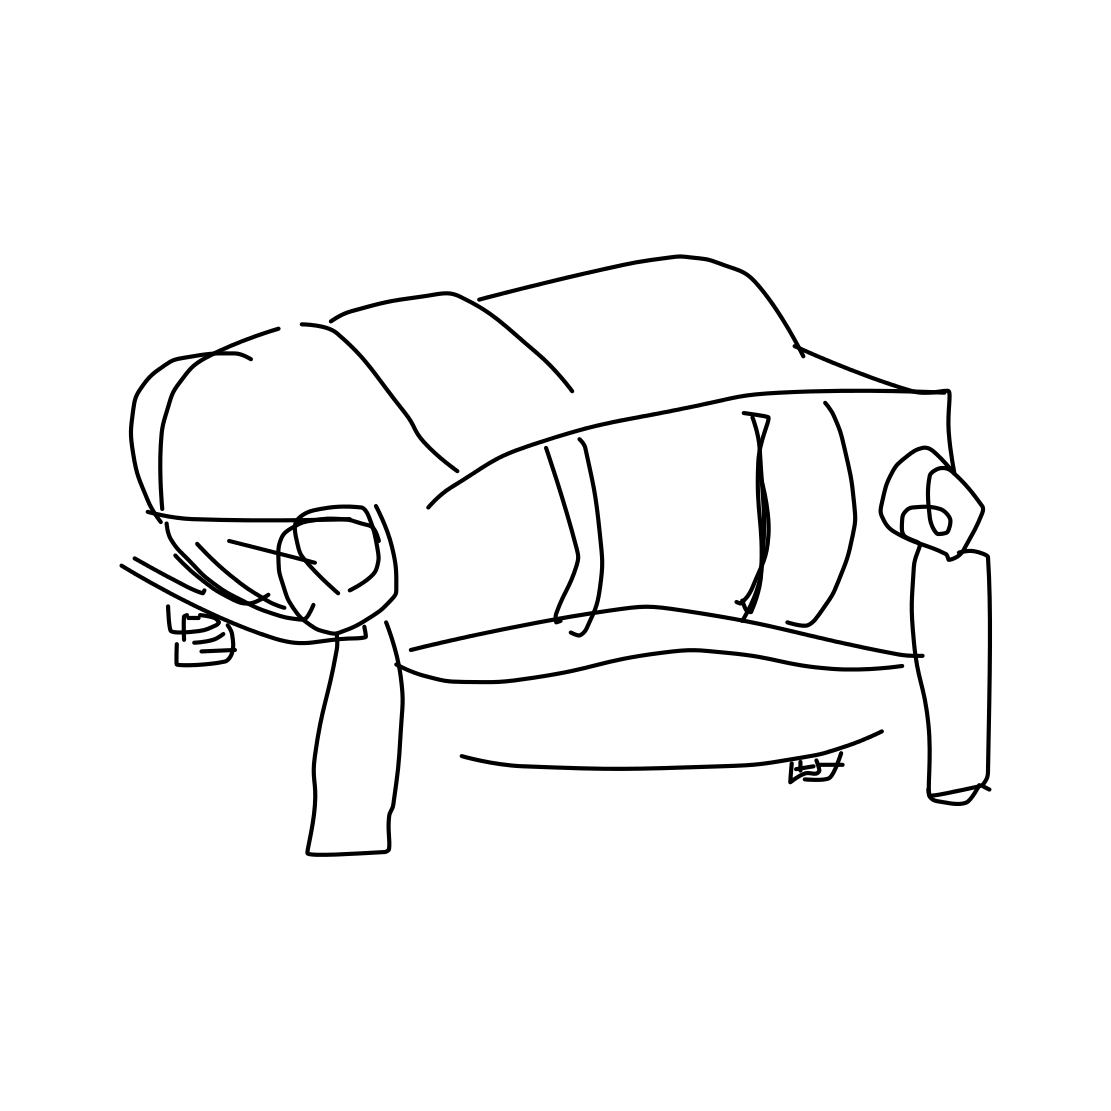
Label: couch